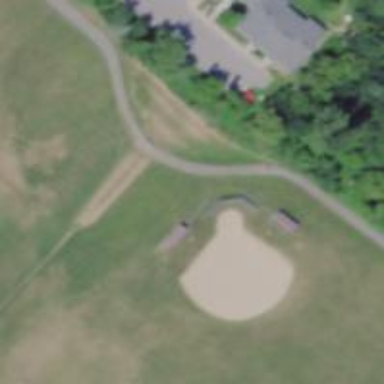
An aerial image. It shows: Baseball pitch for leisure land.